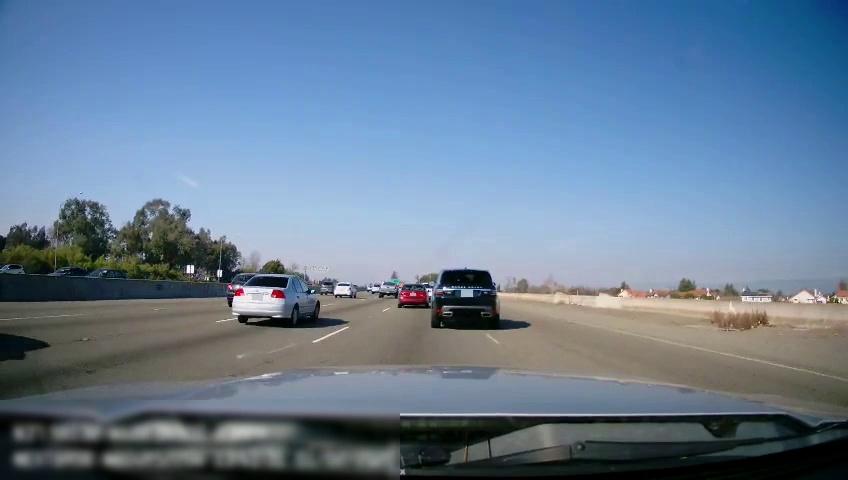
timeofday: Day
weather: Sunny
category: Drivable Space
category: Vehicles | SUV
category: Vehicles | Truck
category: Vehicles | Car
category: Vehicles | Car
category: Vehicles | SUV
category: Vehicles | Car
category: Vehicles | Car
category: Vehicles | SUV
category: Vehicles | SUV
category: Vehicles | Car
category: Vehicles | Car
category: Vehicles | SUV
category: Lanes | Current Lane
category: Lanes | Current Lane
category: Lanes | Current Lane
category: Lanes | Alternate Lane
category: Lanes | Alternate Lane